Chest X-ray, PA view. Patient: 27 years old, sex F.
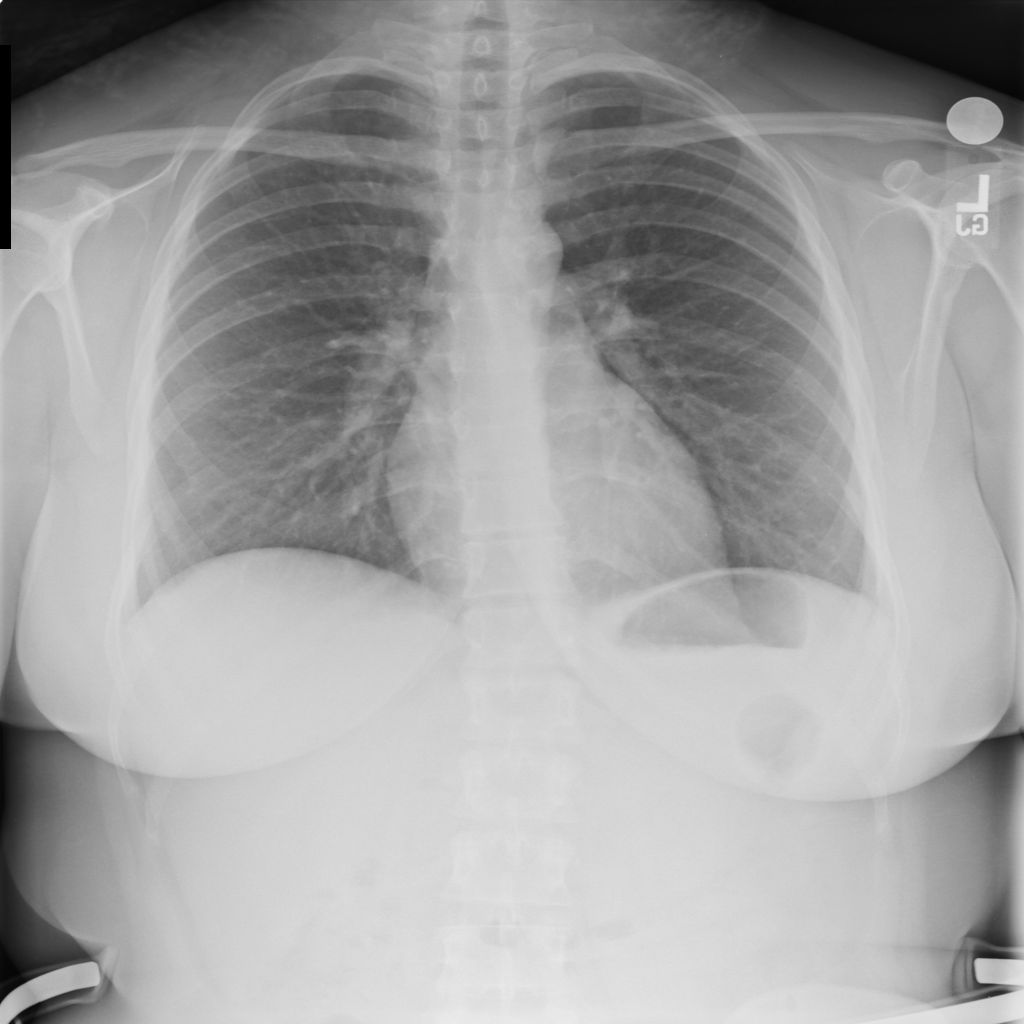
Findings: No Finding